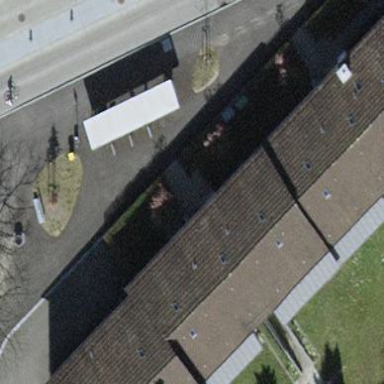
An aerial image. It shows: Apartments building with tiled roof.